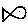
Label: fish